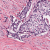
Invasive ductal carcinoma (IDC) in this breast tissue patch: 1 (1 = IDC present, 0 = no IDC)